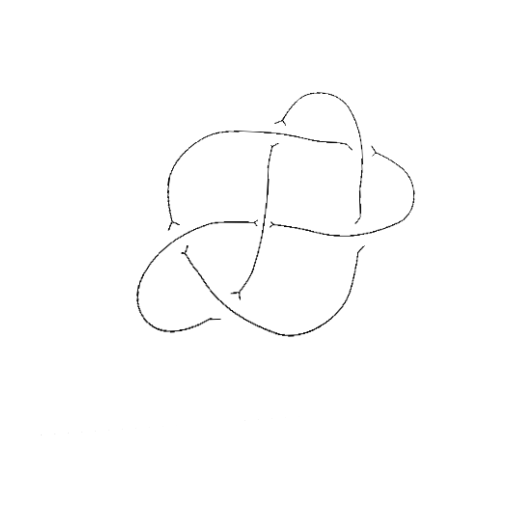
Crossing number: 6